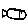
Label: fish